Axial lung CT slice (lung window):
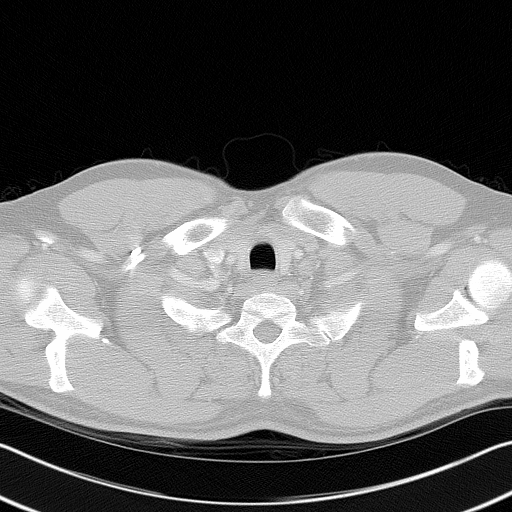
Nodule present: no